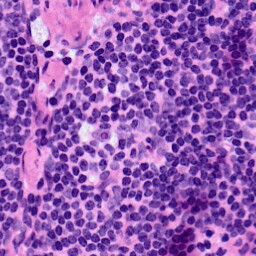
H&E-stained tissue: LymphNode